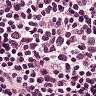
Metastatic tissue present: no